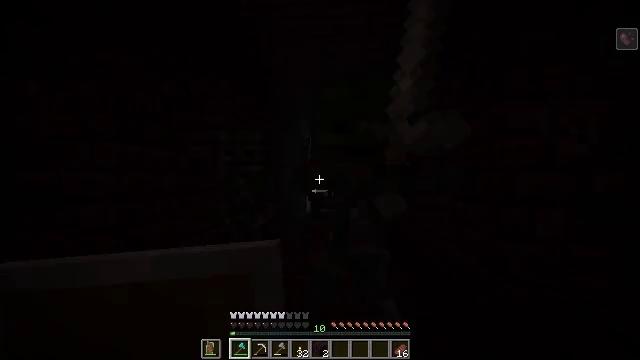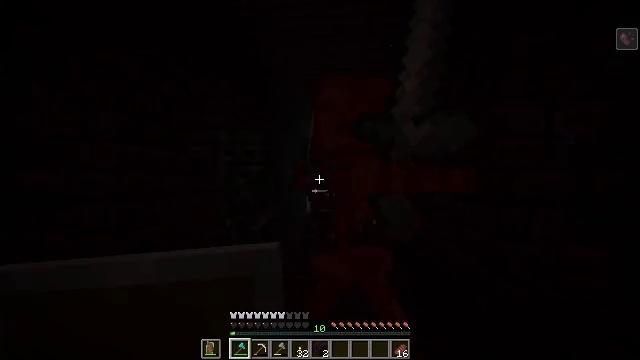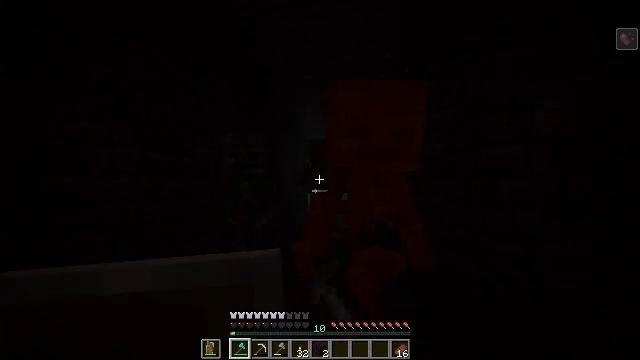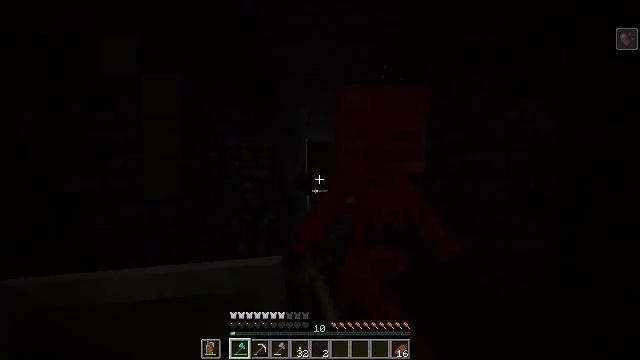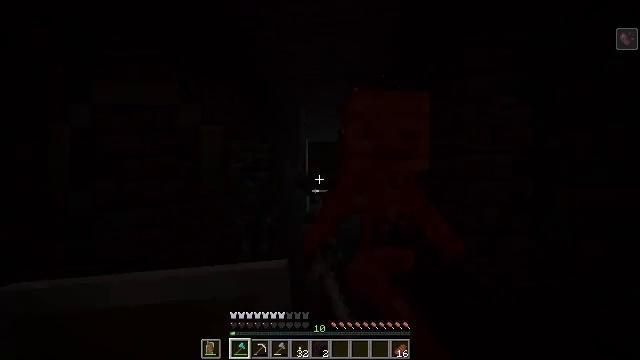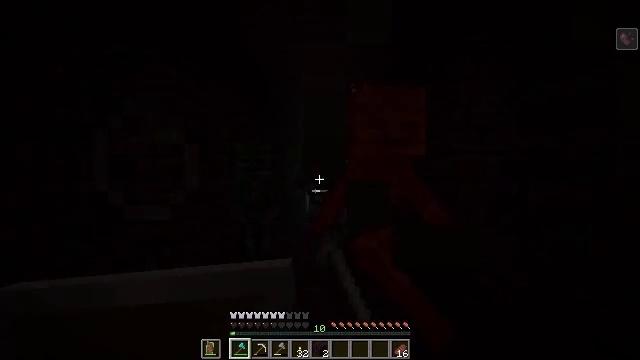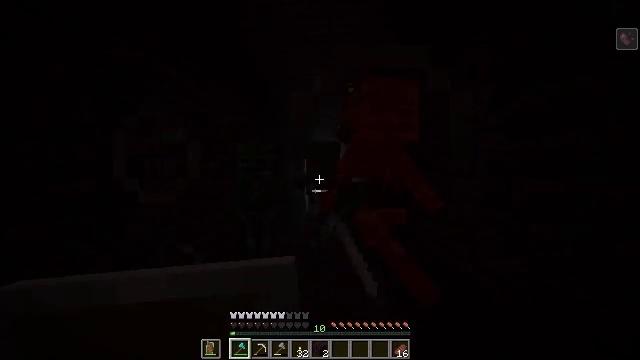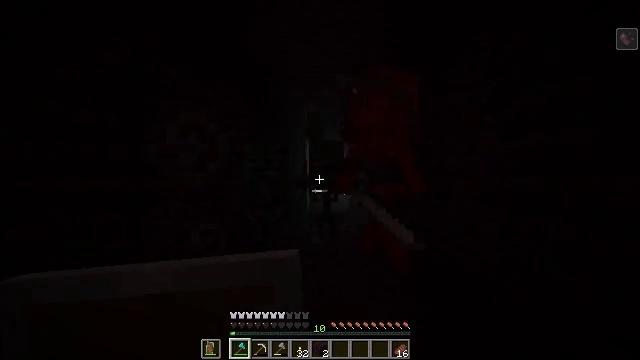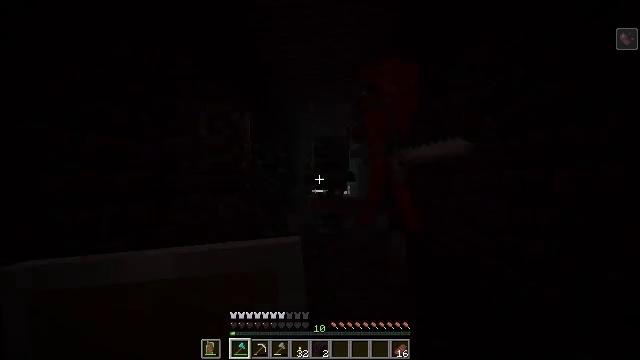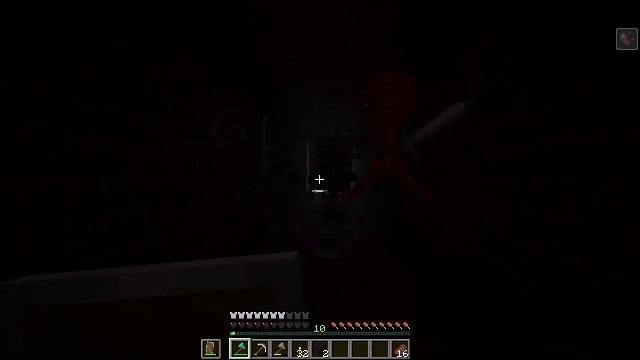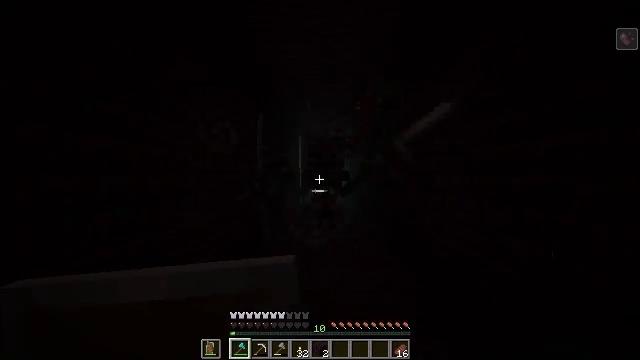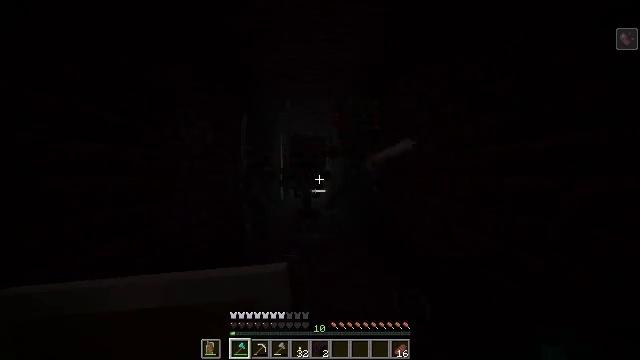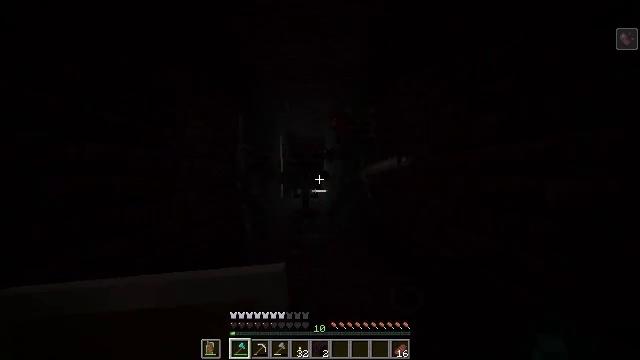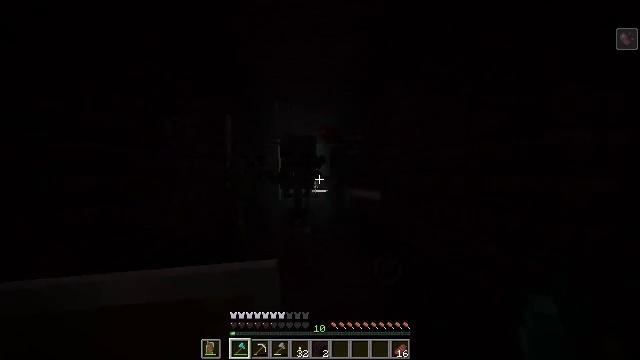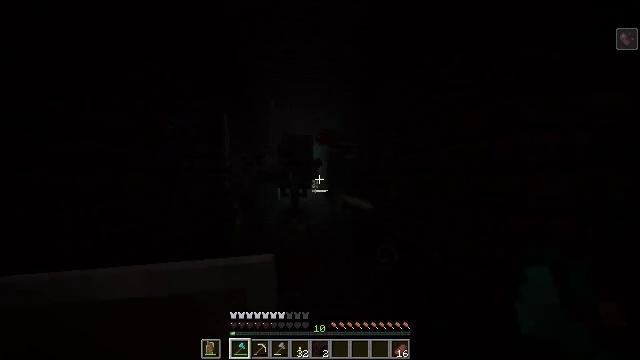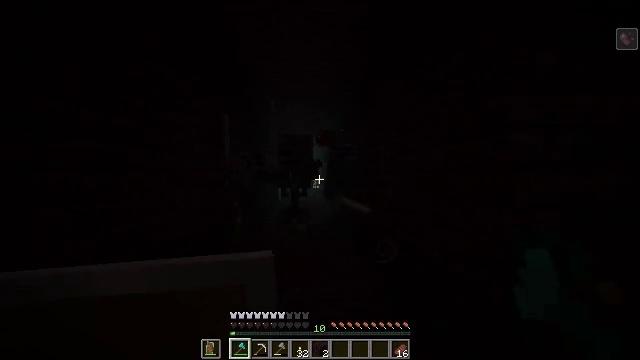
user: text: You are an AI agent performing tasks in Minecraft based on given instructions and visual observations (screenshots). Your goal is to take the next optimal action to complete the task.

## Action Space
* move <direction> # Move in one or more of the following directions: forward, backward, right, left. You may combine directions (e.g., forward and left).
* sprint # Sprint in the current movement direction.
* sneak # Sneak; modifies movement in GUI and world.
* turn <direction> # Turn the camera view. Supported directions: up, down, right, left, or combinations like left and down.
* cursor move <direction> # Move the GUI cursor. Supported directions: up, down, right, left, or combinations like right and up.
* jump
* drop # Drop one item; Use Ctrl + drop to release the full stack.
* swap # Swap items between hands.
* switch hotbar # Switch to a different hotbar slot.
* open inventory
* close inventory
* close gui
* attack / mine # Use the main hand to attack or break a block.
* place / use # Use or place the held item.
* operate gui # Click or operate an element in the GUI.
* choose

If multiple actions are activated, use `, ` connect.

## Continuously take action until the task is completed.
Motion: motion action
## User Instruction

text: Combat the wither skeleton.
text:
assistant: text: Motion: move back
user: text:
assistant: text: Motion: move back
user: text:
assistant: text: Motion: move back
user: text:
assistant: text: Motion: move back
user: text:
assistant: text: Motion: move back
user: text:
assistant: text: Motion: move back and move left
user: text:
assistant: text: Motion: move back and move left
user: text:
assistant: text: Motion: move back and move left
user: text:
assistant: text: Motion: move back
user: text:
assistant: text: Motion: move back, turn right
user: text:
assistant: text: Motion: move back, turn right
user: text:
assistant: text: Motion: move back and move right
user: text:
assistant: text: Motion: move back and move right
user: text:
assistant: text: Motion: move back
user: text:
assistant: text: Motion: move back
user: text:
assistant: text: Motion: move back, turn left
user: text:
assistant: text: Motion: move back
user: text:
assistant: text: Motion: move back
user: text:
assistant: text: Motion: no_op
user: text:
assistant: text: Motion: move forward
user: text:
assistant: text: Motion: move forward
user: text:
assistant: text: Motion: move forward
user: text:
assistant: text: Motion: move forward
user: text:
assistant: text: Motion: no_op
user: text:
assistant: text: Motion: move back
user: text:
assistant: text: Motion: move back, attack / mine
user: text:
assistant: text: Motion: move back, attack / mine
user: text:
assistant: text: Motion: move back, turn left, attack / mine
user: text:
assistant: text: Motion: move back
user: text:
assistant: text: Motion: move back